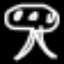
Label: mushroom